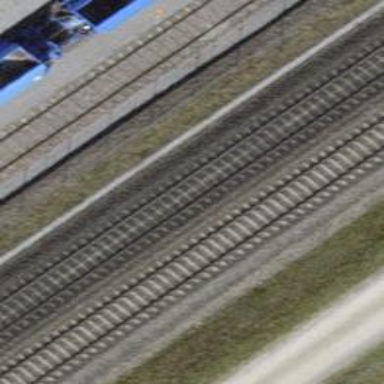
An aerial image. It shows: Single-track electrified railway with contact line.